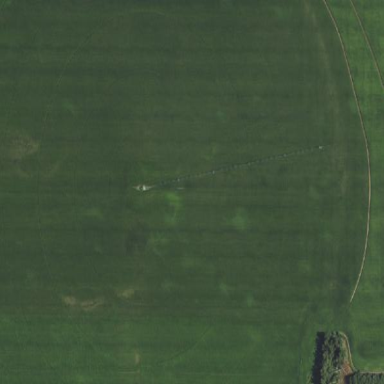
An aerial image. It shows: Farmland with pivot irrigation system.